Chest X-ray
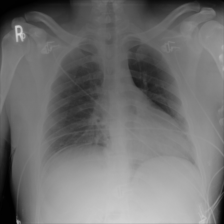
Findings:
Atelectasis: positive
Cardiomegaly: negative
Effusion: negative
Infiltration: negative
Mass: negative
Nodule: negative
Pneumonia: negative
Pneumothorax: negative
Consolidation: negative
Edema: negative
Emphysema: negative
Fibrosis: negative
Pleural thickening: negative
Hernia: negative